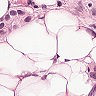
Metastatic tissue present: yes